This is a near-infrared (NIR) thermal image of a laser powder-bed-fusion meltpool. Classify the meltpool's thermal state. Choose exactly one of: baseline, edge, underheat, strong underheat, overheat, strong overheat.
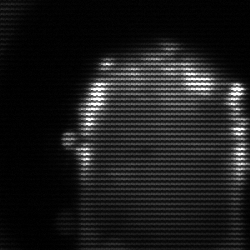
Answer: baseline